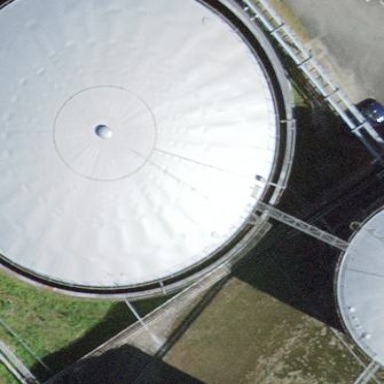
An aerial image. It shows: Building with storage tank.